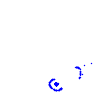
Particle: proton